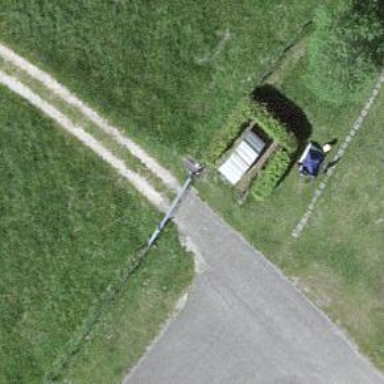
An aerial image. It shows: Gate.